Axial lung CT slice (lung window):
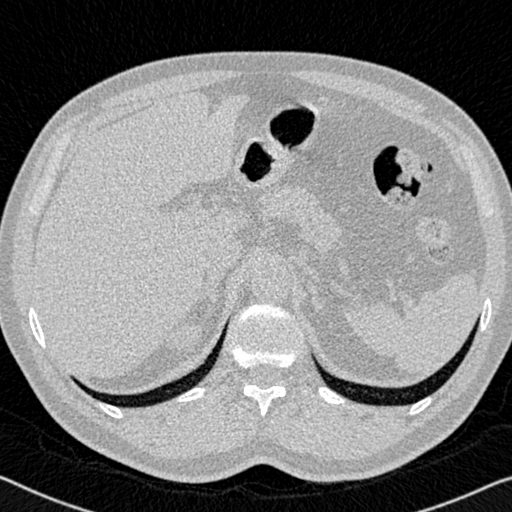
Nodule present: no